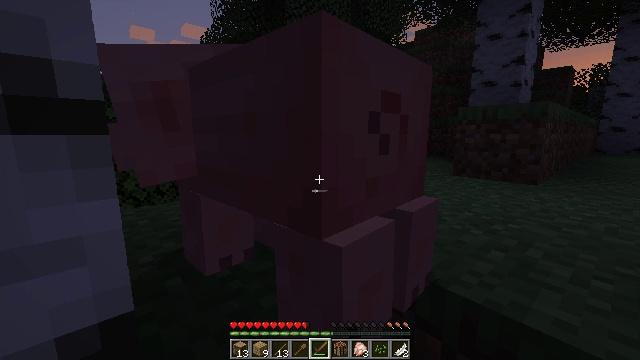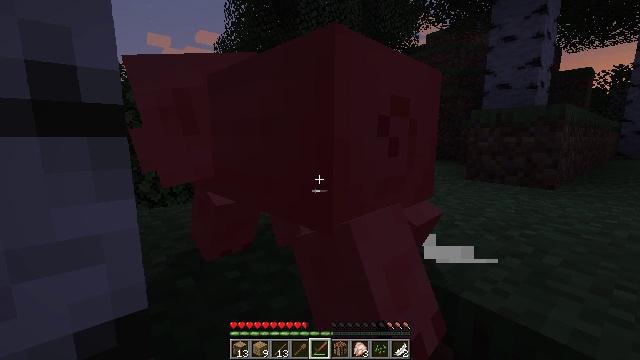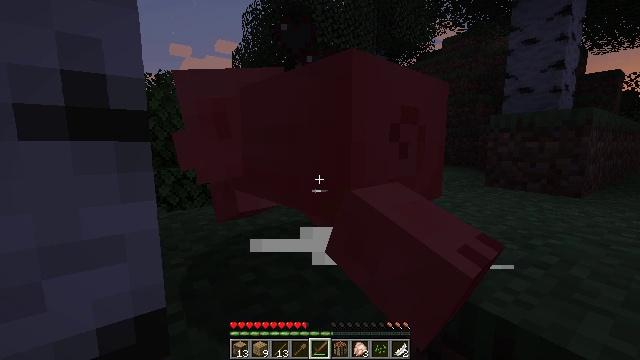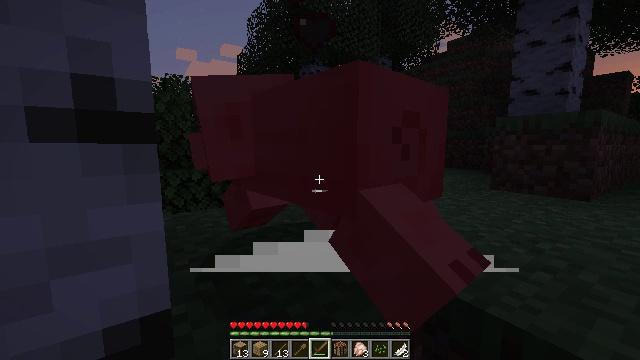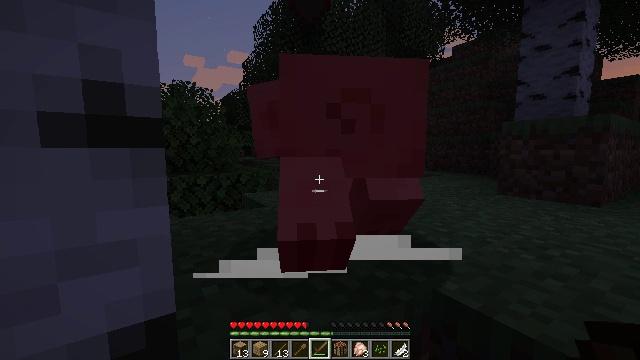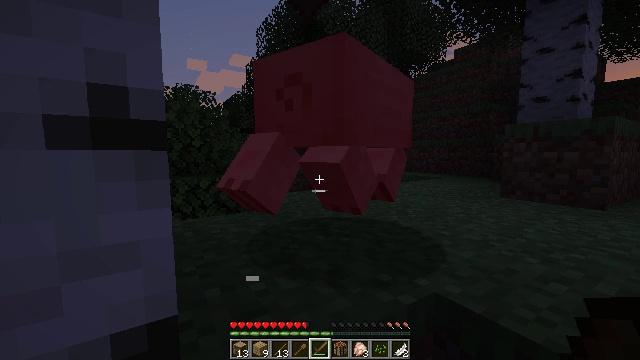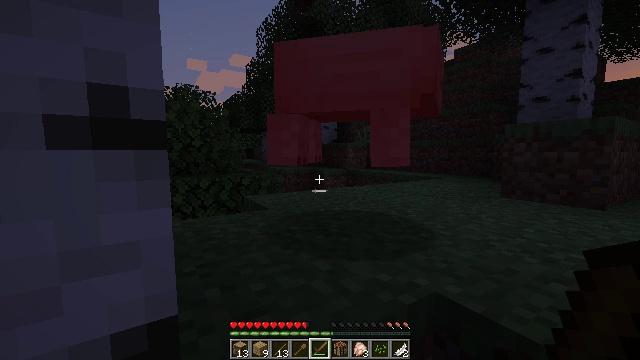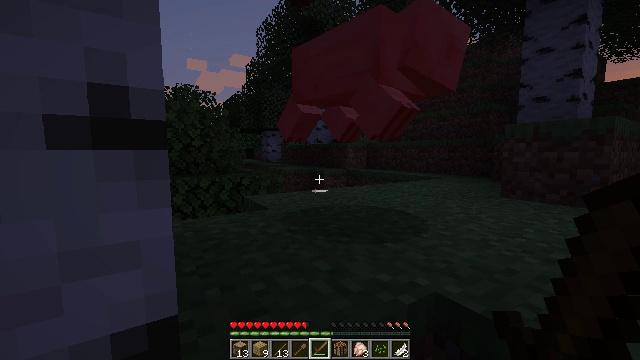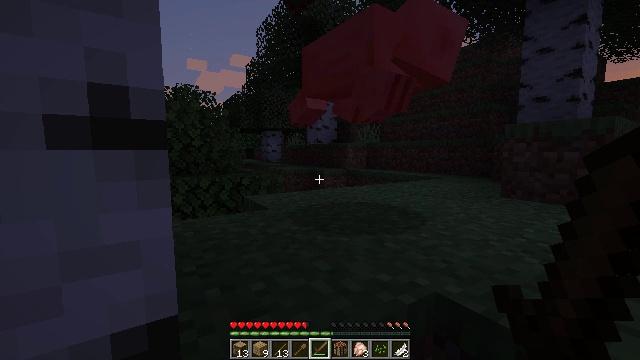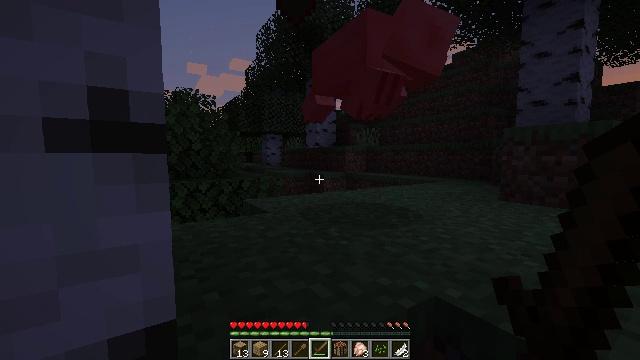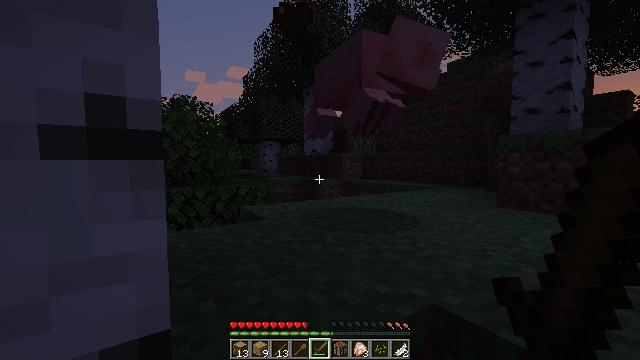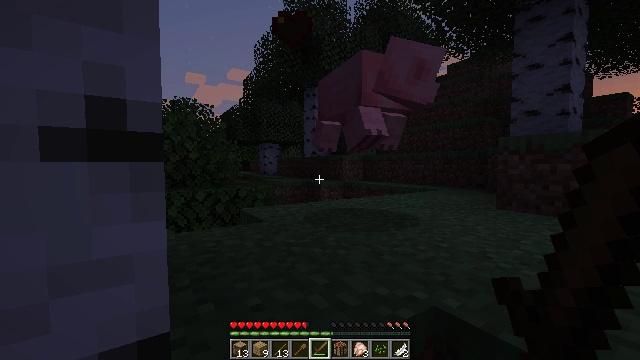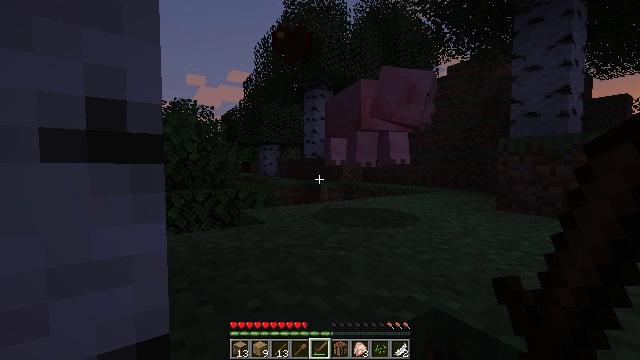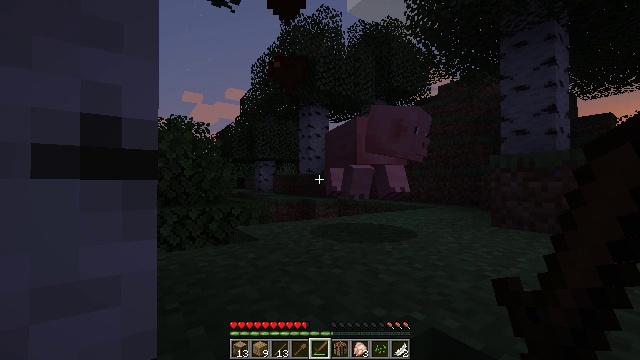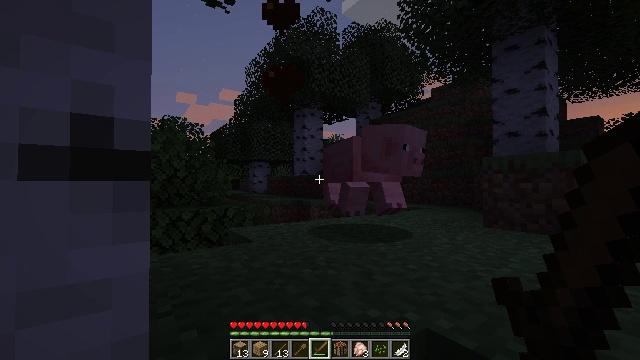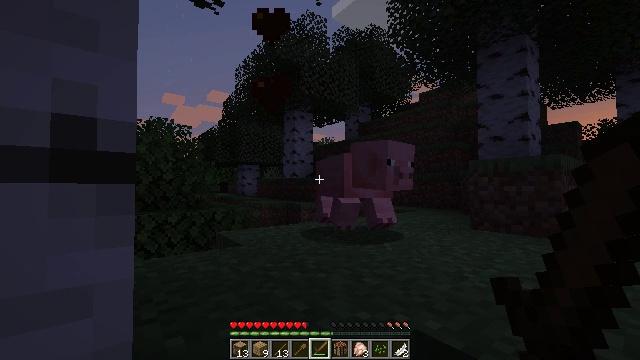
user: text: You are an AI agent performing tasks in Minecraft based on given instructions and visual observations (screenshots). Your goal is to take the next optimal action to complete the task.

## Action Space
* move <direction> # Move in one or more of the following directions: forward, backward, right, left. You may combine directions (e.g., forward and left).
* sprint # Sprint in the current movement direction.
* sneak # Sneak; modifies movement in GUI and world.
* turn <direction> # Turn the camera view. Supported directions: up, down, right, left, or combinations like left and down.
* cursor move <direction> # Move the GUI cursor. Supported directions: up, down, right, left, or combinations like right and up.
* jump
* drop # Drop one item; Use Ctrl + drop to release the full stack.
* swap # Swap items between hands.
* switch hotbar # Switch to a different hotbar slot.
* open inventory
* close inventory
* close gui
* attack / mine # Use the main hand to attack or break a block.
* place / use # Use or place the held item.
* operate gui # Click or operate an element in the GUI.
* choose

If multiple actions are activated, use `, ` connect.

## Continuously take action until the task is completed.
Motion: motion action
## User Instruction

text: Break the birch leaves block.
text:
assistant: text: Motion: turn left, attack / mine
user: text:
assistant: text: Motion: turn left and up, attack / mine
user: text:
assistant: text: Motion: attack / mine
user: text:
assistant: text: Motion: turn left and up, attack / mine
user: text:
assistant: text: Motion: attack / mine
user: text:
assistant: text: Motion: attack / mine
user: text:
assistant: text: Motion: attack / mine
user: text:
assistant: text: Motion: attack / mine
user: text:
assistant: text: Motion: attack / mine
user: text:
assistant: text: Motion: turn up, attack / mine
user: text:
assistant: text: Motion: attack / mine
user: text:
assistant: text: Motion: attack / mine
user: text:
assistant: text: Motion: turn right and up, attack / mine
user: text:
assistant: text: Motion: turn right
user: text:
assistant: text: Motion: turn right
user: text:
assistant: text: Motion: turn right
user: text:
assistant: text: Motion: no_op
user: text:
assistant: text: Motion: no_op
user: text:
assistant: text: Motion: sprint
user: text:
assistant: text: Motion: sprint
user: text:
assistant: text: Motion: sprint
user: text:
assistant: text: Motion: move forward, sprint
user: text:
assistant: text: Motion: move forward, sprint
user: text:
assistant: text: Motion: move forward, sprint
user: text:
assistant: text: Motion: move forward, sprint
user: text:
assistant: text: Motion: move forward, sprint, turn right and down
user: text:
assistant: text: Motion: move forward, sprint, turn right and down
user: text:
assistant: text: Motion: move forward, sprint, turn right
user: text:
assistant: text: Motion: move forward, sprint, attack / mine, jump
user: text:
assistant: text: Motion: move forward, sprint, attack / mine, jump